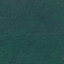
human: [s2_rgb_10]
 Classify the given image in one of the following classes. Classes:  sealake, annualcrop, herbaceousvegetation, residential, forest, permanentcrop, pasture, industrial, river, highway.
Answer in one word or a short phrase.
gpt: Forest